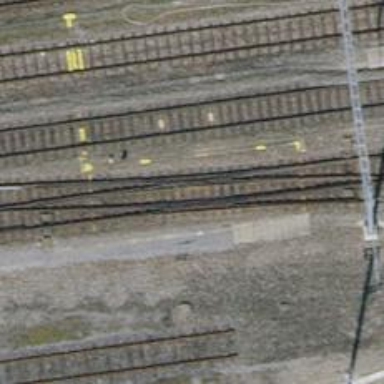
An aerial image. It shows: Railway switch.